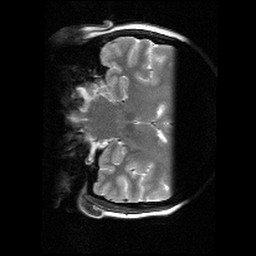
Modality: T2w
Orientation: coronal
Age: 23
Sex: female
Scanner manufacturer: siemens
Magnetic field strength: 3 T
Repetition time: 9.44 s
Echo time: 0.064 s